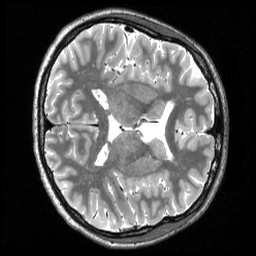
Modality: T2w
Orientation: axial
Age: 21
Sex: female
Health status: healthy
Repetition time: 3.2 s
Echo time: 0.563 s